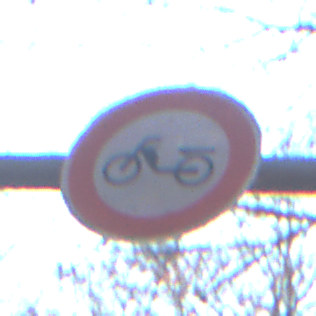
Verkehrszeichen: VerbotMofas
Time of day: SunriseSunset
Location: Outdoor (Nature)
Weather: Clear
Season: Autumn
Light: Natural